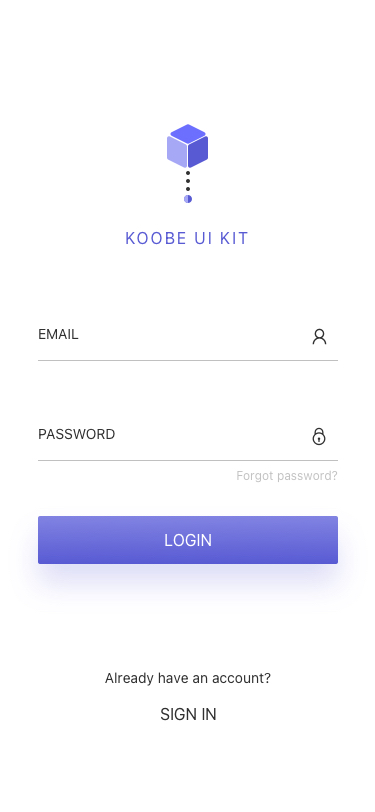
Text in this UI design:
Already have an account?
SIGN IN
LOGIN
PASSWORD
Forgot password?
EMAIL
Koobe UI KIT